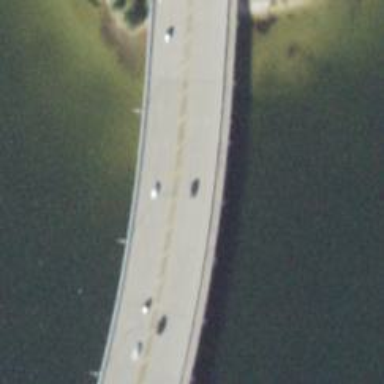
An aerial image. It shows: Secondary road with bridge.